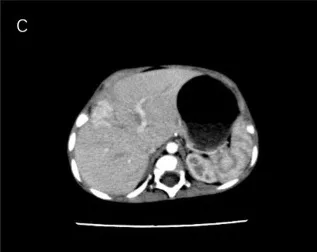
Enhanced CT scan of the liver in case 1. (C,D) A repeated CT scan after 9 months of propranolol treatment reveals that the hepatic arteriovenous fistula was significantly reduced. CT, computed tomography.
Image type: radiology (ct)